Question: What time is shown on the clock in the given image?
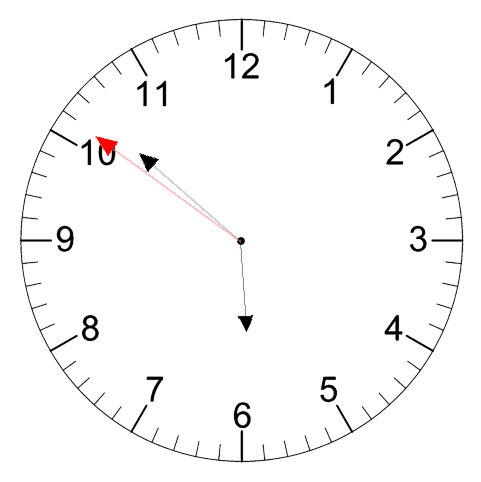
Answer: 05:51:51